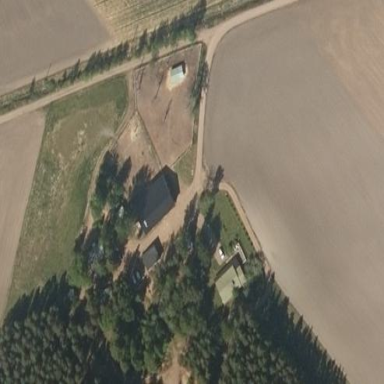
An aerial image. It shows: Farmyard area.